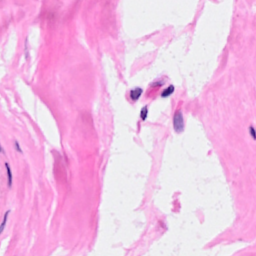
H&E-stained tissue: Breast